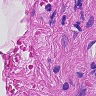
Metastatic tissue present: no